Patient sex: M
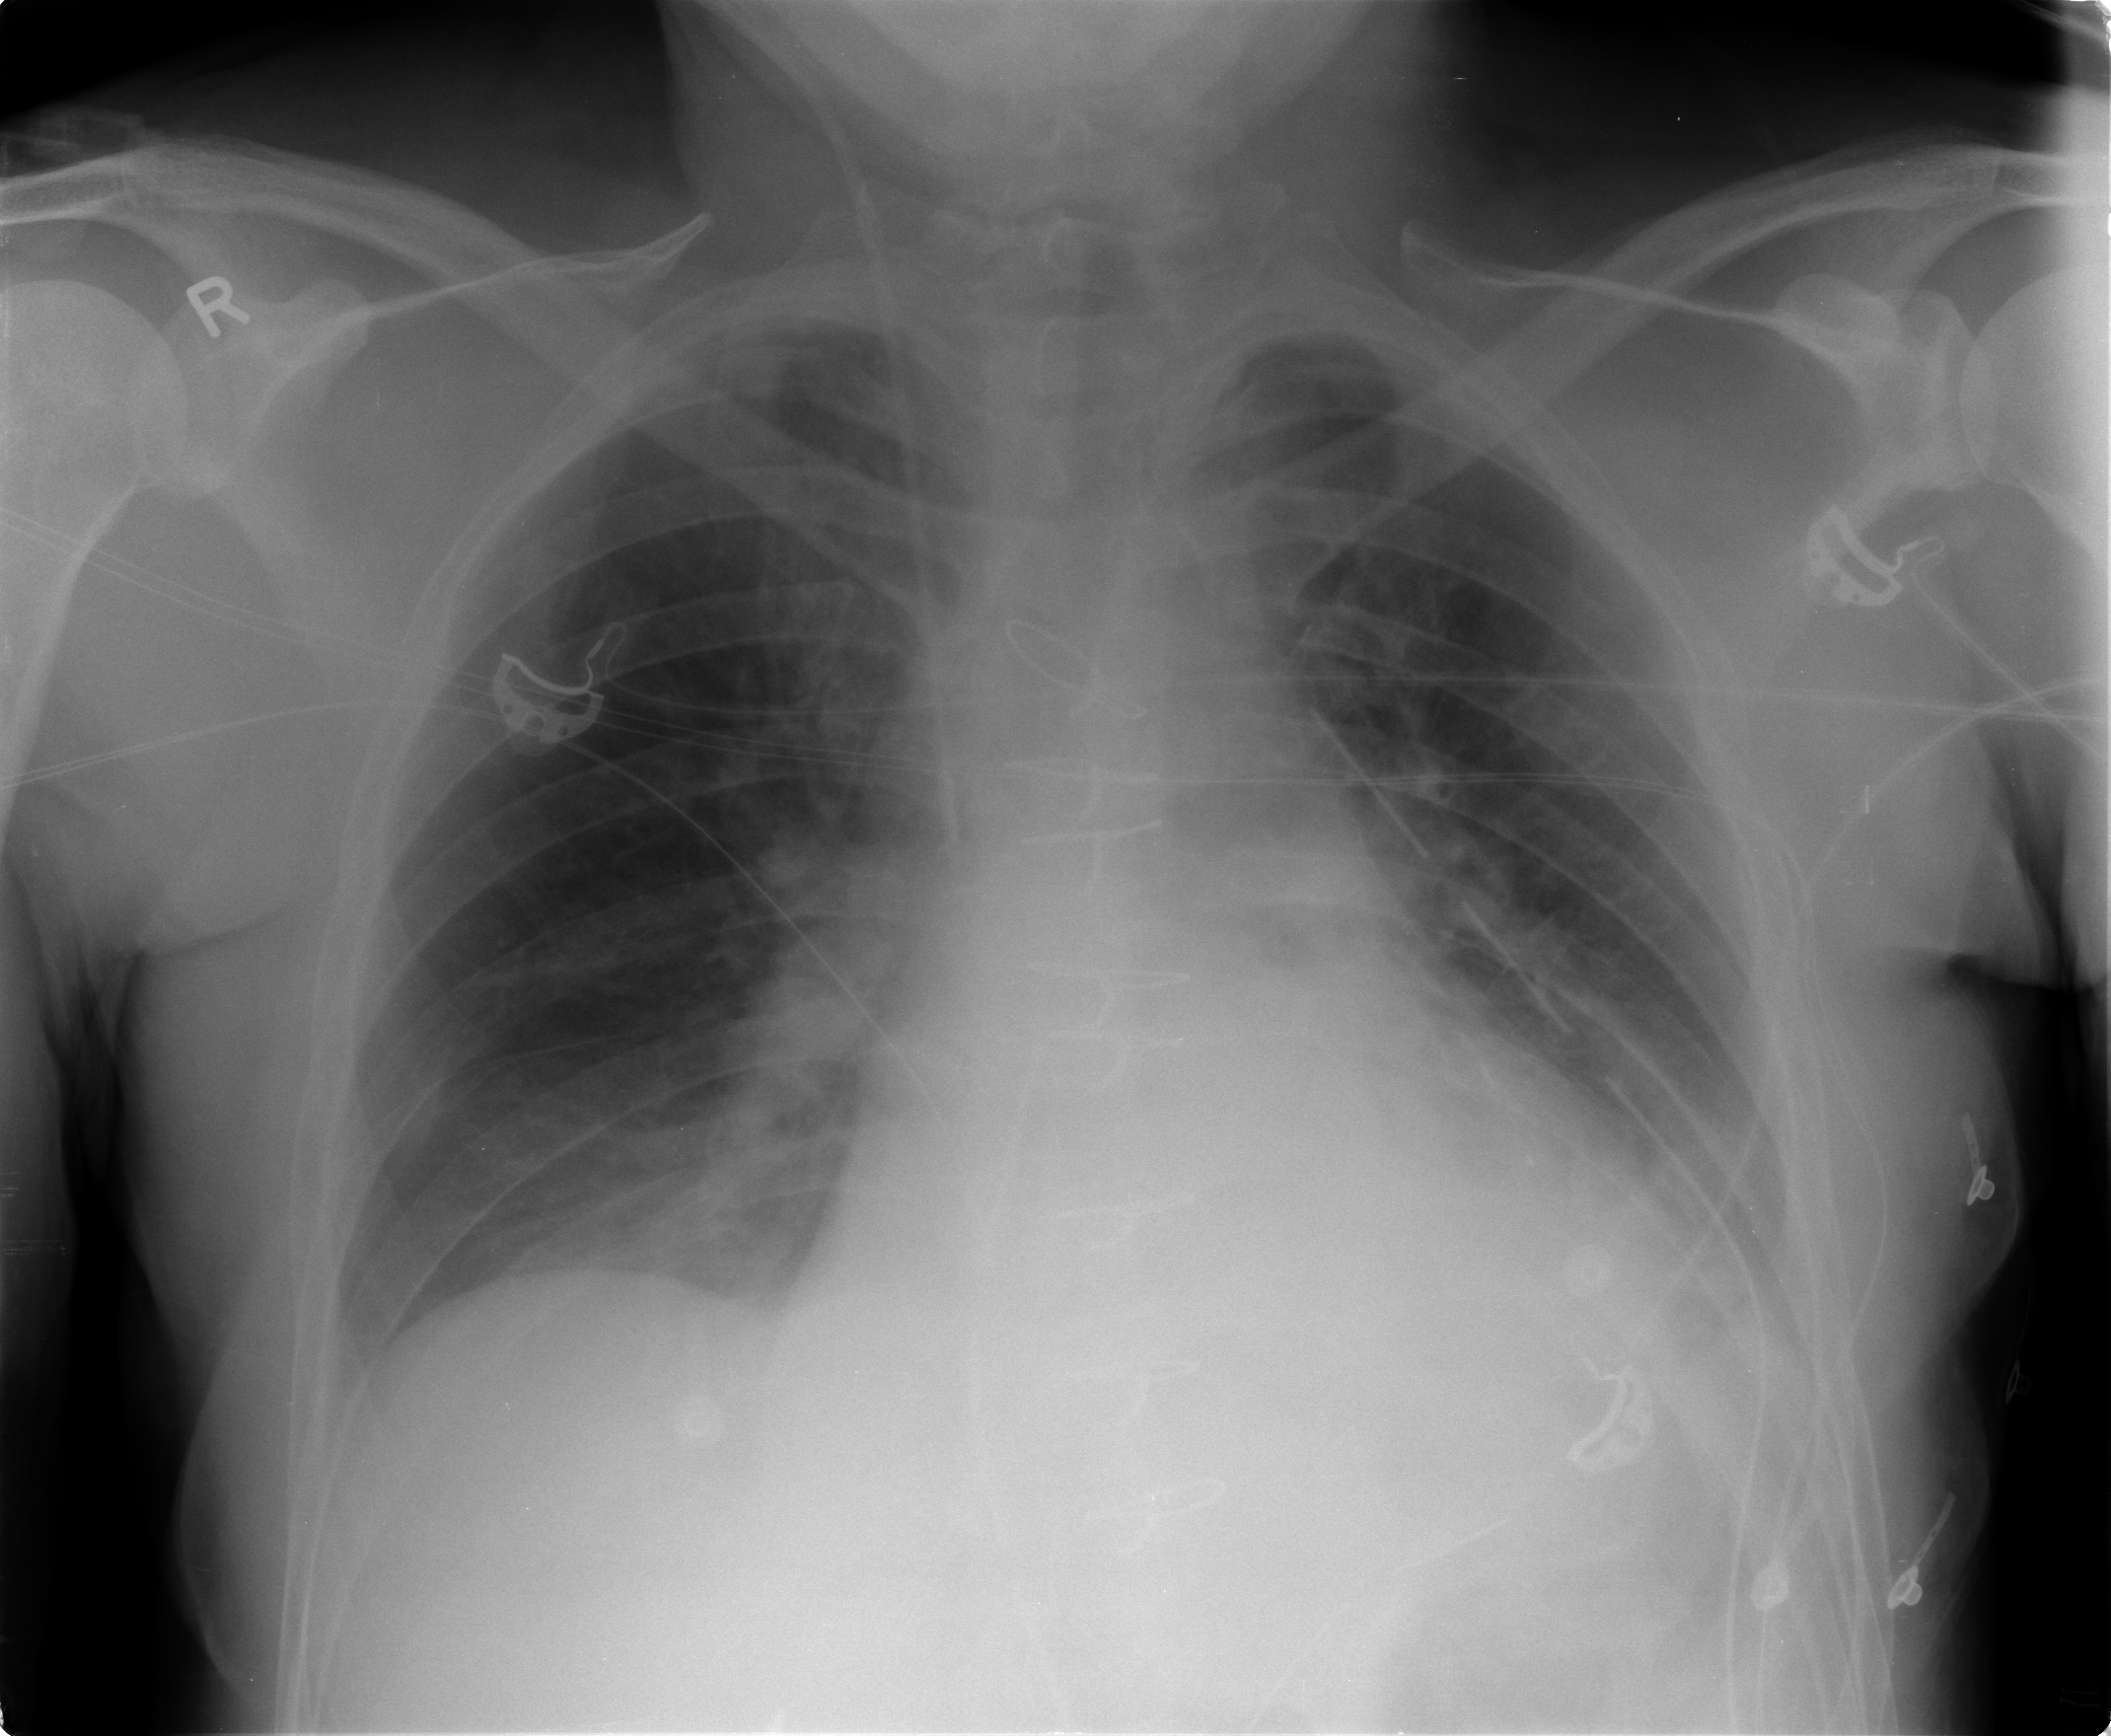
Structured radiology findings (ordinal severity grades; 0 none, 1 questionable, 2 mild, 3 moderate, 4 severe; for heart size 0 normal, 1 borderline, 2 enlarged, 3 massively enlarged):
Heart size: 2
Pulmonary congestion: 2
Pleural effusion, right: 2
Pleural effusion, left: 2
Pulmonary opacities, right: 0
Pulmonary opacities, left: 0
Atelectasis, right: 2
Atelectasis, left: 2